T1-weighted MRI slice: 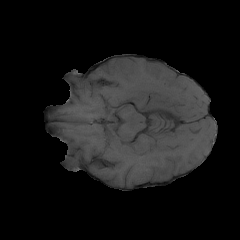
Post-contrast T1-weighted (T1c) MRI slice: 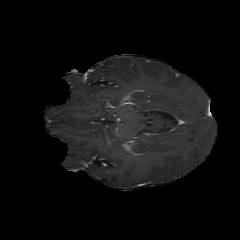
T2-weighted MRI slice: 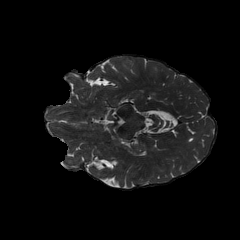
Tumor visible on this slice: no